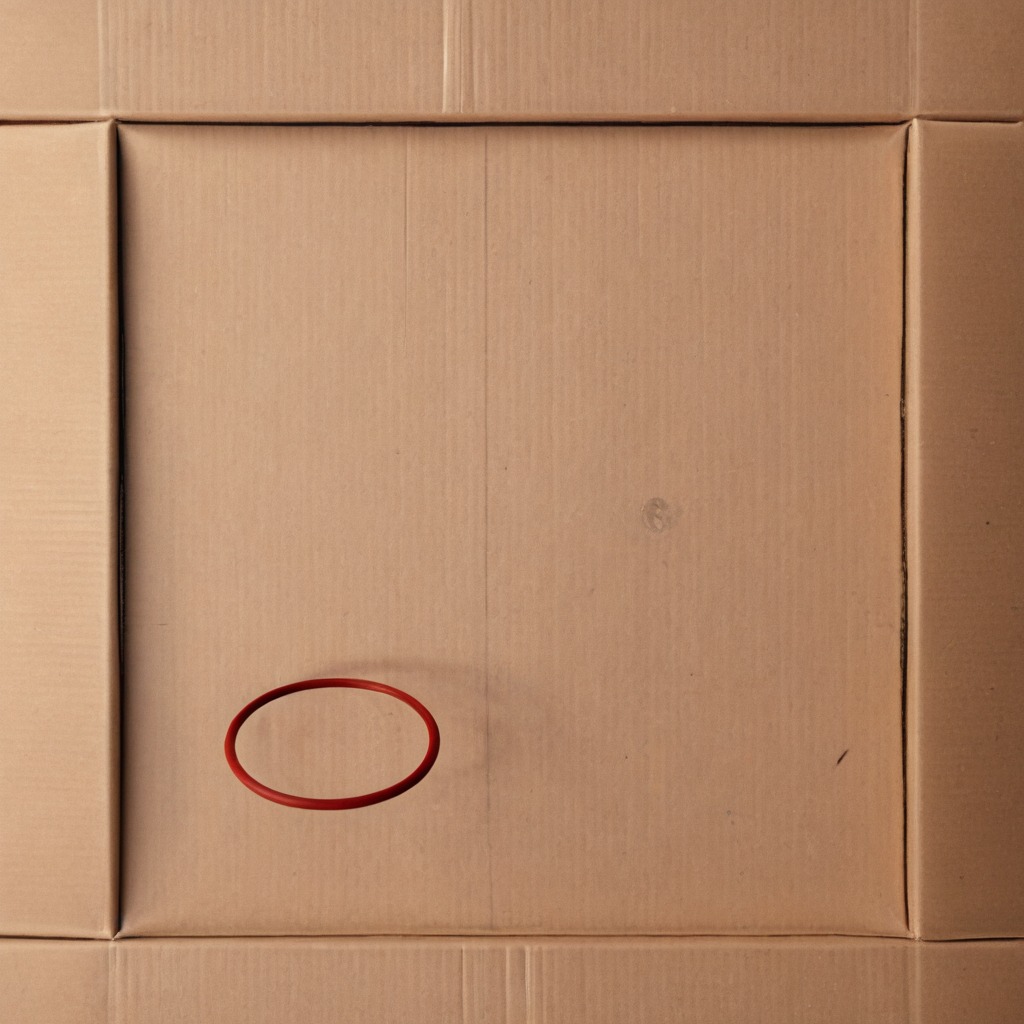
A rubber O-ring is lying on the cardboard box surface.